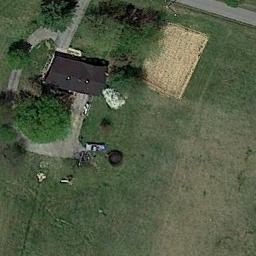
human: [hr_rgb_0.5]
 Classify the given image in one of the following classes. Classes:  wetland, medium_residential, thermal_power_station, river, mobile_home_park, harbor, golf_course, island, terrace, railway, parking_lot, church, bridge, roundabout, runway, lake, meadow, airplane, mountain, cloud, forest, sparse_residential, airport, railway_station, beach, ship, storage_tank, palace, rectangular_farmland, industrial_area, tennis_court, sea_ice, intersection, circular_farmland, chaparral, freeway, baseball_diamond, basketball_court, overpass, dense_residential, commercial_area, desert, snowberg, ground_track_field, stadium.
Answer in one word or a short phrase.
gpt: sparse_residential